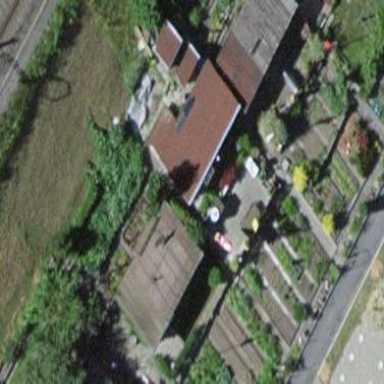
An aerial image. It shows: Allotment house.